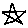
Label: star